Question: I have added custom map markers from drawable shapes to my Google map. These markers are various coloured dots. When the user taps on one of the markers a polyline is drawn from a source location to the selected marker; see ;

My current map
The line draws straight to the coordinate marked by the coloured dots. However, as is clearly evident with the purple dot the markers are drawn on top - I'd rather the polylines intersect the circle's centre such that the line from every angle looks a bit more like this;
<URL>
The desired polyline-circle intersection
To achieve this I attempted to translate the canvas backing the drawable by the dot radius. Here is my attempt;
'''
// Circular marker.
final int px = getResources().getDimensionPixelSize(dimen.map_dot_marker_size);
final Bitmap mDotMarkerBitmap = Bitmap.createBitmap(px, px, Bitmap.Config.ARGB_8888);
final Canvas canvas = new Canvas(mDotMarkerBitmap);
final Drawable shape = getResources().getDrawable(drawable.purple_map_dot);
shape.setBounds(0, 0, px, px);
canvas.translate(0, px/2);
shape.draw(canvas);
final MarkerOptions options = new MarkerOptions();
options.position(spot.getNearestCityLatLng());
options.icon(BitmapDescriptorFactory.fromBitmap(mDotMarkerBitmap));
options.title(spot.getNearestCity());
lastLocationSelectionMarker.addMarker(options);
'''
This bit of code did indeed move the drawable but the size of the backing canvas remained constant meaning the circle was chopped in half with the other half not visible.
Can the community advise how best to go about achieving the effect I'm after in with the marker centre directly over the coordinate it is marking?
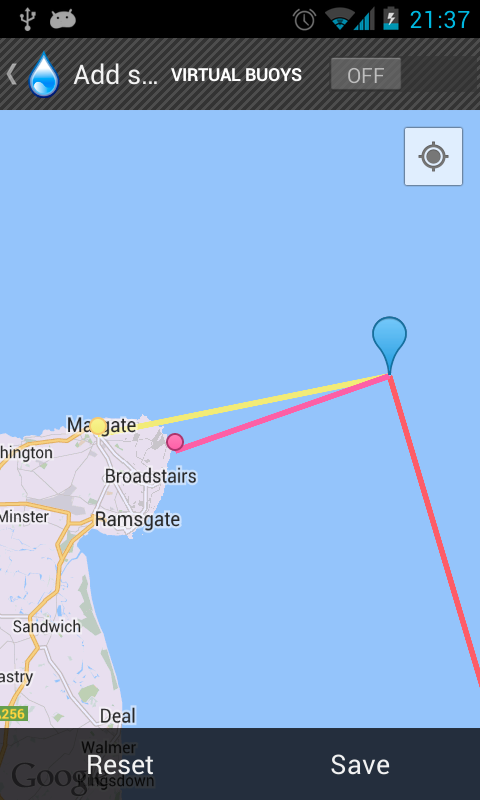
Answer: You have to use 'anchor' property when you create 'Marker'. By default, anchor is set to 0.5f,1f which points to the center horizontal and bottom vertical part of your marker. For your type of markers, I would assume you need to use '<URL>
So your code would look like:
'''
// Circular marker.
final MarkerOptions options = new MarkerOptions();
options.position(spot.getNearestCityLatLng());
options.icon(BitmapDescriptorFactory.fromResource(R.drawable.purple_map_dot));
options.title(spot.getNearestCity());
options.anchor(0.5f, 0.5f);
lastLocationSelectionMarker.addMarker(options);
'''